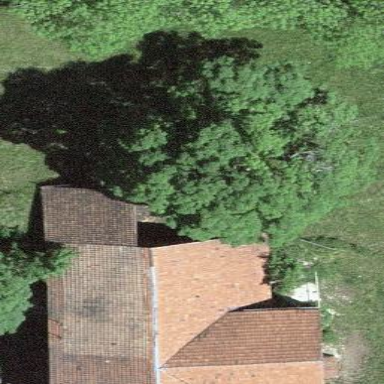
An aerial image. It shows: Farm building.